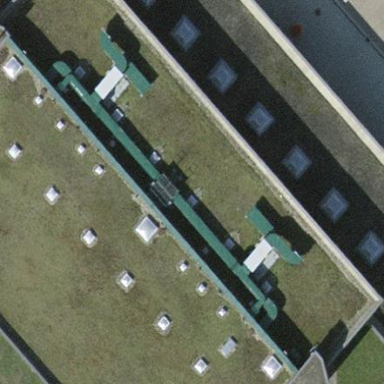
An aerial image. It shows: Building that serves as military barracks.